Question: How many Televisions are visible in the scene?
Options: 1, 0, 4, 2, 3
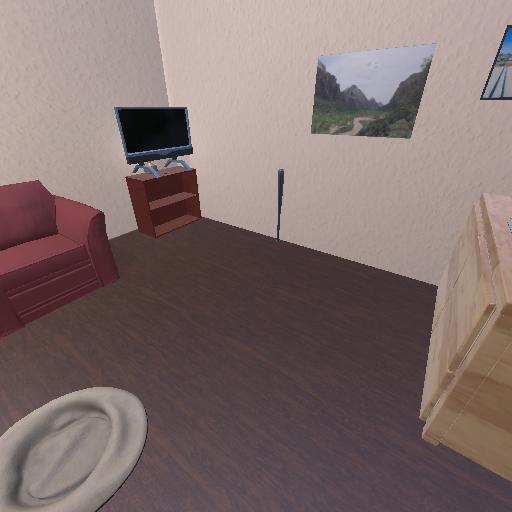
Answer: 1